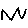
Label: zigzag